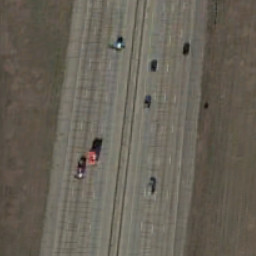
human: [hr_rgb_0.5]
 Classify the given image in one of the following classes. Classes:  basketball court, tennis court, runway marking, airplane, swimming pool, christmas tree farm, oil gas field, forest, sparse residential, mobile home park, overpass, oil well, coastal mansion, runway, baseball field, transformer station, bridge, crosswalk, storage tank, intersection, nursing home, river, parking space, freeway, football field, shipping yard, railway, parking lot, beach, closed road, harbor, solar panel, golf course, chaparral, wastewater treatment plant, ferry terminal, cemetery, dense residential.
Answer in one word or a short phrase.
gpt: freeway